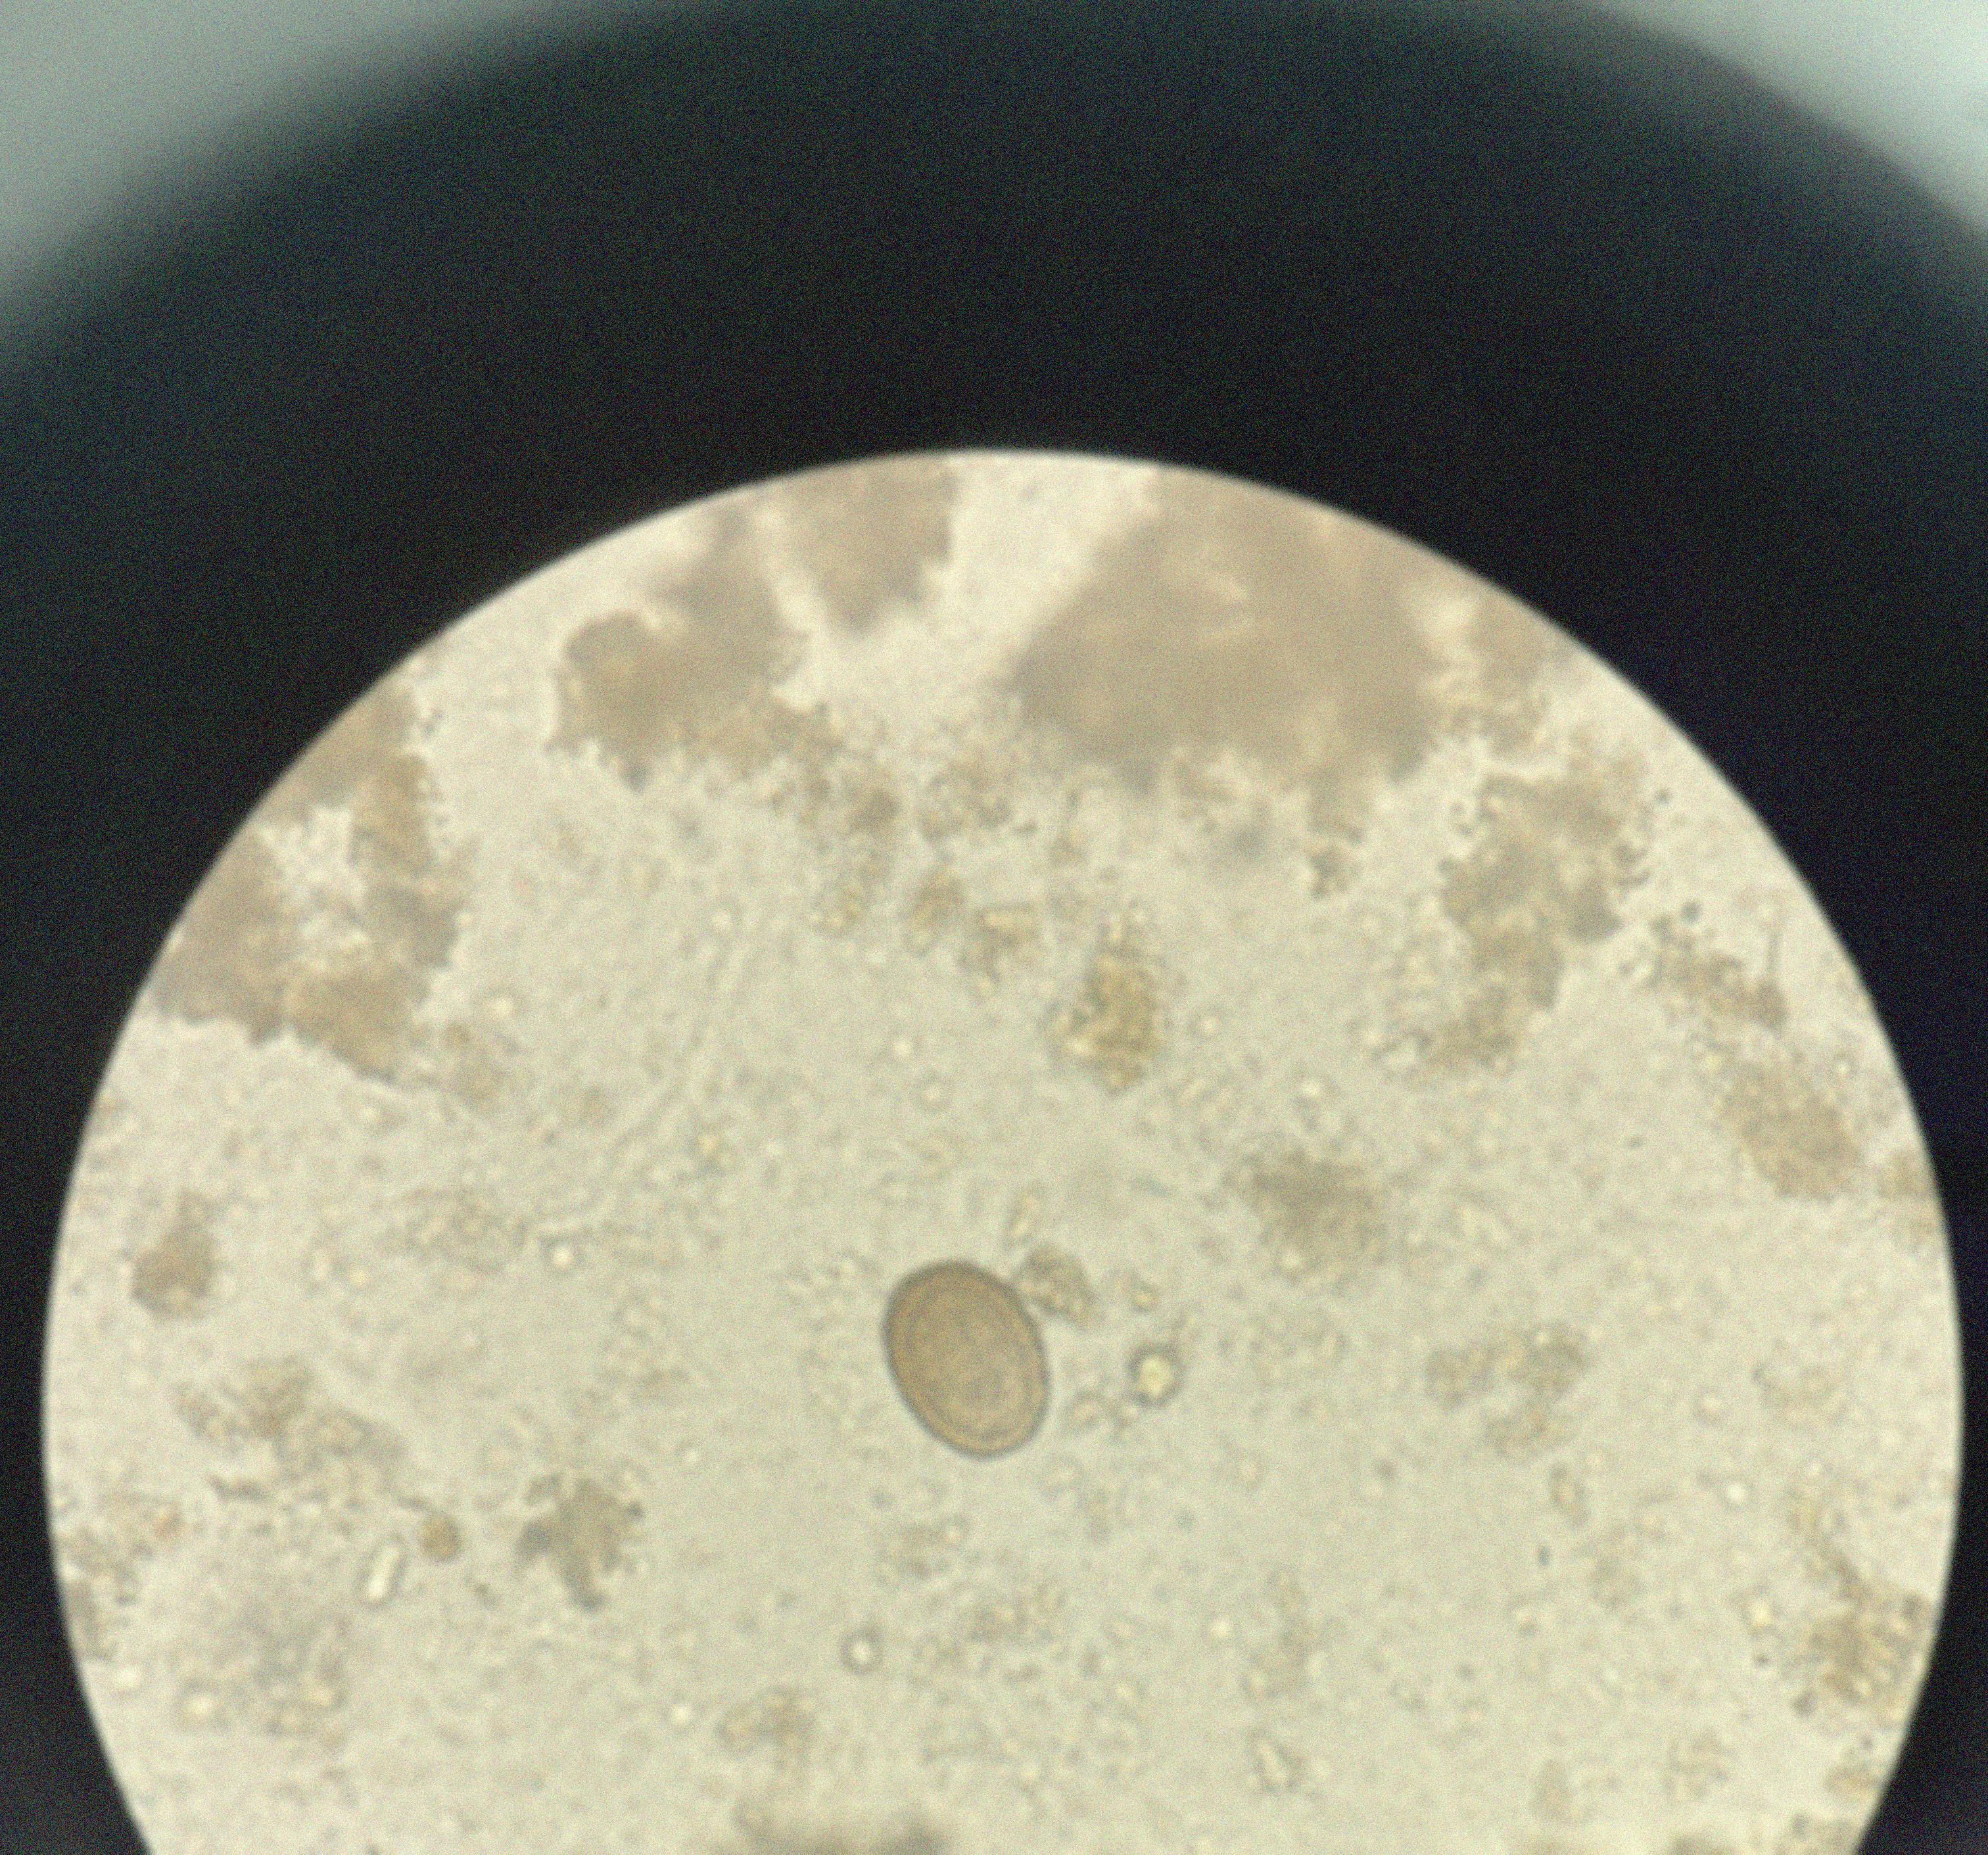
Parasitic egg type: Ascaris lumbricoides